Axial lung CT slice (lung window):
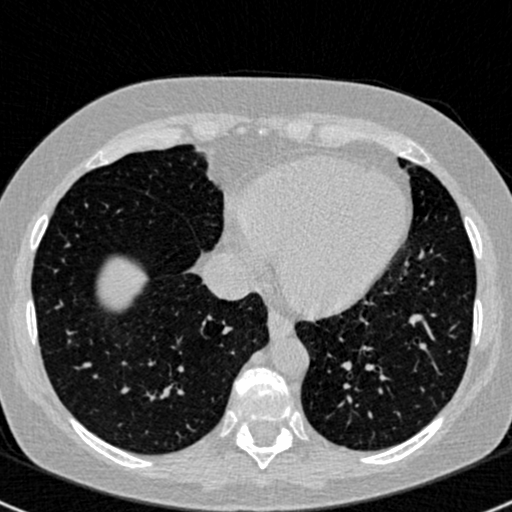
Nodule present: no